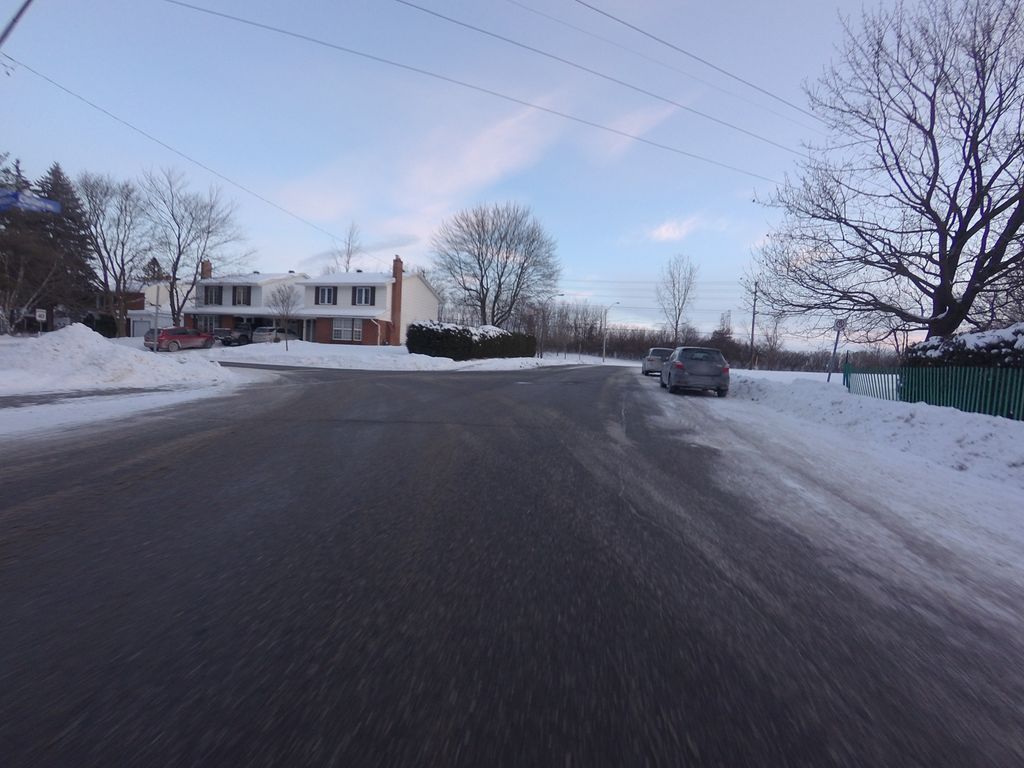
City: ottawa-gatineau